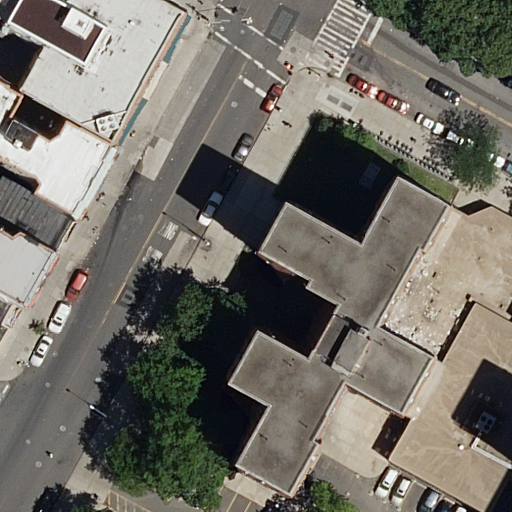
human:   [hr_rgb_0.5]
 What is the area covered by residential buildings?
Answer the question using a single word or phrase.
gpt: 3146m2

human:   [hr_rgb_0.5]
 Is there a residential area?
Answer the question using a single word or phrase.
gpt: yes

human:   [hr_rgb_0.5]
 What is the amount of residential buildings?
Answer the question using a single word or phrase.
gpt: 7

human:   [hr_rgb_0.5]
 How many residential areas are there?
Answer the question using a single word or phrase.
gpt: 2

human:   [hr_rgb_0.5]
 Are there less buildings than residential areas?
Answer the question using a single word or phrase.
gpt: no

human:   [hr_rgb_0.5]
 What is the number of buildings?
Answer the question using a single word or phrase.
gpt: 7

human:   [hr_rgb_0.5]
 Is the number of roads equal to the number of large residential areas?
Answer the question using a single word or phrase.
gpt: no

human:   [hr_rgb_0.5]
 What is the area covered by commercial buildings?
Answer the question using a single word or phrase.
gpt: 0m2

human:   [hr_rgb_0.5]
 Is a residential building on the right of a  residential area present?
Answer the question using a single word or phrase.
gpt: no

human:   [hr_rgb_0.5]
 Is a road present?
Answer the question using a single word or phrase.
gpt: yes

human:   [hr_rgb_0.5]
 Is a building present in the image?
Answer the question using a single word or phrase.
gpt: yes

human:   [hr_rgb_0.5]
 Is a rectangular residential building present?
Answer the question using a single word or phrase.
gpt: yes

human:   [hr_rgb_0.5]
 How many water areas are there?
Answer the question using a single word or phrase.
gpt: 0

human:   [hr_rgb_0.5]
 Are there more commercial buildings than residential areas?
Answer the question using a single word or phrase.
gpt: no

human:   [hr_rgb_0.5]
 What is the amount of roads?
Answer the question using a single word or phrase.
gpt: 11

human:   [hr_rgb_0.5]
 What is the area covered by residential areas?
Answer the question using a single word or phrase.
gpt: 10629m2

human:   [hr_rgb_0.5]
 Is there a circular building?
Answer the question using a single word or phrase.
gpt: no

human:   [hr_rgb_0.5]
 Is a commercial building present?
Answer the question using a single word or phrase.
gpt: no

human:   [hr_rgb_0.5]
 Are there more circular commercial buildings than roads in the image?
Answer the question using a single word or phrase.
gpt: no

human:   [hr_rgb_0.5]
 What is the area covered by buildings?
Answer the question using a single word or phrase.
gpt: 3146m2

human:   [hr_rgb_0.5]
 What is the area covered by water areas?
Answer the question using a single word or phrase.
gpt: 0m2

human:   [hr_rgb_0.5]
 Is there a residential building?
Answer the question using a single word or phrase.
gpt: yes

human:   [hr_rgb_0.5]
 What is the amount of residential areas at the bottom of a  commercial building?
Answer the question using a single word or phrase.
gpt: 0

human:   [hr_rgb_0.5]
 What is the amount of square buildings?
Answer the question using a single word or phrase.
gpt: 0

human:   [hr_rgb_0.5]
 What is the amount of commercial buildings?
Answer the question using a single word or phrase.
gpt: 0

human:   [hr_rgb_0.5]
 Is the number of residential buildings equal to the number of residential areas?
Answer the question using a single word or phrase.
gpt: no

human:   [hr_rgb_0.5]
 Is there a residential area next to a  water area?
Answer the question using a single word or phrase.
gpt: no

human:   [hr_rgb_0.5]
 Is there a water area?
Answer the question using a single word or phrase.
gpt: no

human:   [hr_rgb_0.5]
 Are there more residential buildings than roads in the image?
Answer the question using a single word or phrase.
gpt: no

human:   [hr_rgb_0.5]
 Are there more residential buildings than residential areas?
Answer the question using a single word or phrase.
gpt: yes

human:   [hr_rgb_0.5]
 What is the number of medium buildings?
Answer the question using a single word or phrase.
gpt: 3

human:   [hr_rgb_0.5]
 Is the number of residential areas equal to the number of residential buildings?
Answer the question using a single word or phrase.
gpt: no

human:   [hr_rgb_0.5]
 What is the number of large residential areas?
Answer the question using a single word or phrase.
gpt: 1

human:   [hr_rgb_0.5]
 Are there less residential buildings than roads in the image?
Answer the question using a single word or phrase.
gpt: yes

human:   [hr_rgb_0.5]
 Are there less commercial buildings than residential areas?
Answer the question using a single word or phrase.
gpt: yes

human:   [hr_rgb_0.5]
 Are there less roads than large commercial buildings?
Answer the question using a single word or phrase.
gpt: no

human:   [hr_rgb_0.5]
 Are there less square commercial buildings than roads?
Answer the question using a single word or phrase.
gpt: yes

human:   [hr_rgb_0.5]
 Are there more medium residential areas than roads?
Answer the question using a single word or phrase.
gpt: no

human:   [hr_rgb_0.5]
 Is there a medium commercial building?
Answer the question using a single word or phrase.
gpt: no

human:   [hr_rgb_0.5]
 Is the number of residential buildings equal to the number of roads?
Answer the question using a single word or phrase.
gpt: no

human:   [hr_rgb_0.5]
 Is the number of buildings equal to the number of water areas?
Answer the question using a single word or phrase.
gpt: no

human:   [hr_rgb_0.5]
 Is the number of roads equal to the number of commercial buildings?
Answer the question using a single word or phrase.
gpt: no

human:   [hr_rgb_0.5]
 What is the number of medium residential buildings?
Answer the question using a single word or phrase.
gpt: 3

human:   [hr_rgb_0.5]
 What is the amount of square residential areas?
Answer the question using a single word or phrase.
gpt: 0

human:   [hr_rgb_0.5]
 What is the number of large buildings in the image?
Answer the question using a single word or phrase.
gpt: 2

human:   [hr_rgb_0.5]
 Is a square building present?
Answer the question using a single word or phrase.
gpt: no

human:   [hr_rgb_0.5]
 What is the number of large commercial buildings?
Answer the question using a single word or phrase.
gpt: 0

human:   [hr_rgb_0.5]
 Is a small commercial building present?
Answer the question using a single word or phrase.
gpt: no

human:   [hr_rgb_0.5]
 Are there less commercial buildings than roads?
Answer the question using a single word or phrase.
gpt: yes

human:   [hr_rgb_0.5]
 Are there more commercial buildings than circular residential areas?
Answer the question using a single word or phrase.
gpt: no

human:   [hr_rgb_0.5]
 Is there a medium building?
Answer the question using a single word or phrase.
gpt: yes

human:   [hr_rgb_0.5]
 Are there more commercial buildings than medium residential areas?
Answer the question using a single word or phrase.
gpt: no

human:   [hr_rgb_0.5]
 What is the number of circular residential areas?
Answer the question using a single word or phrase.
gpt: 0

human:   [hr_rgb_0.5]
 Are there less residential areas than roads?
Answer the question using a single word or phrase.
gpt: yes

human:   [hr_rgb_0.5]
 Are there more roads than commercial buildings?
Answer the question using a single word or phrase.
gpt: yes

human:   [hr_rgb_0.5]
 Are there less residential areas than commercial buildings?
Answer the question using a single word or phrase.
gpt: no

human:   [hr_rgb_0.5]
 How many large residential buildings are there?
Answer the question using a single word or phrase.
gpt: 2

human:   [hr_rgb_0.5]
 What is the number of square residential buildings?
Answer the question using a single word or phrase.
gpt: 0

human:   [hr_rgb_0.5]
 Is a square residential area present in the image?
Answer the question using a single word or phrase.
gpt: no

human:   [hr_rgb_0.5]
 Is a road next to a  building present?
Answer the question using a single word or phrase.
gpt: yes

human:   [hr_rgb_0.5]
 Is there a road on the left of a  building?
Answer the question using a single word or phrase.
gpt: yes

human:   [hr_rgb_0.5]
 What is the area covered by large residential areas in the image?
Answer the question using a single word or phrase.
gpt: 10609m2

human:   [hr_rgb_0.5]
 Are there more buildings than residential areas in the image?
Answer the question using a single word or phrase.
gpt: yes

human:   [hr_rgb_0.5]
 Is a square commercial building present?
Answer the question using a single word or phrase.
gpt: no